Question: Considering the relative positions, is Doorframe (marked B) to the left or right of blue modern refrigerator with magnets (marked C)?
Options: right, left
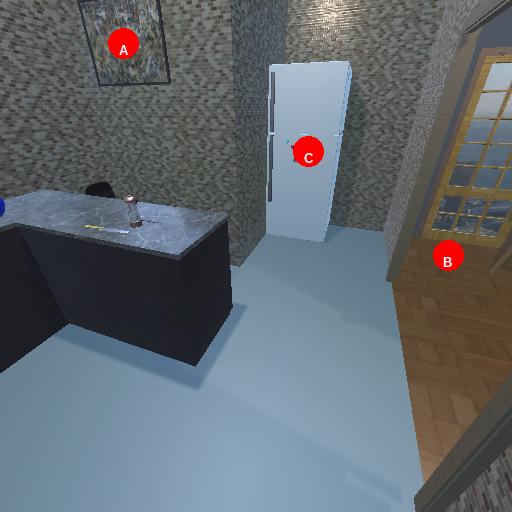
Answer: right